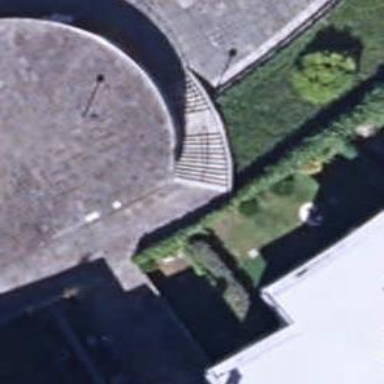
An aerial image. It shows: Road with steps.